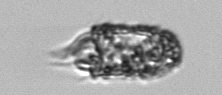
Label: Tintinnopsis